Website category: sports
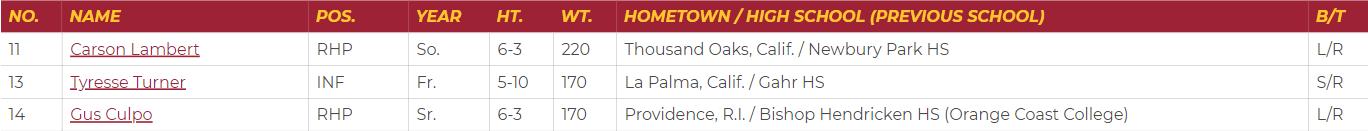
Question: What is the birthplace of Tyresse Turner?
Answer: La Palma, Calif.

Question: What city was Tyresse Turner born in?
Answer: La Palma, Calif.

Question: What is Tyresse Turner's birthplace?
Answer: La Palma, Calif.

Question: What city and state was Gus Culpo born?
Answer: Providence, R.I.

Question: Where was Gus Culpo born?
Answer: Providence, R.I.

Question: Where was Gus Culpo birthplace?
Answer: Providence, R.I.

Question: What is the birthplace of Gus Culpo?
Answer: Providence, R.I.

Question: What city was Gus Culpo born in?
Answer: Providence, R.I.

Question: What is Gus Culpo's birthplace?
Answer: Providence, R.I.

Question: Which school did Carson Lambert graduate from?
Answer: Newbury Park HS

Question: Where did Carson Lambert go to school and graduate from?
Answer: Newbury Park HS

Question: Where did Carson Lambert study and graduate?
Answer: Newbury Park HS

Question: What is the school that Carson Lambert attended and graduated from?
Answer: Newbury Park HS

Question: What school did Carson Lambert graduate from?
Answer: Newbury Park HS

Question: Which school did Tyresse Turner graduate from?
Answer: Gahr HS

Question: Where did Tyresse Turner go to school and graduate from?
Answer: Gahr HS

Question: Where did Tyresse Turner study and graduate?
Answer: Gahr HS

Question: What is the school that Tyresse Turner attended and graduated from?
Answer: Gahr HS

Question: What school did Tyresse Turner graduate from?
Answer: Gahr HS

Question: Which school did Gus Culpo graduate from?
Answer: Bishop Hendricken HS (Orange Coast College)

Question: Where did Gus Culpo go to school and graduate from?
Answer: Bishop Hendricken HS (Orange Coast College)

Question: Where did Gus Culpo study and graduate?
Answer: Bishop Hendricken HS (Orange Coast College)

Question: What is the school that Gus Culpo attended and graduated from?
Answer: Bishop Hendricken HS (Orange Coast College)

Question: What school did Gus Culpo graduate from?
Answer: Bishop Hendricken HS (Orange Coast College)